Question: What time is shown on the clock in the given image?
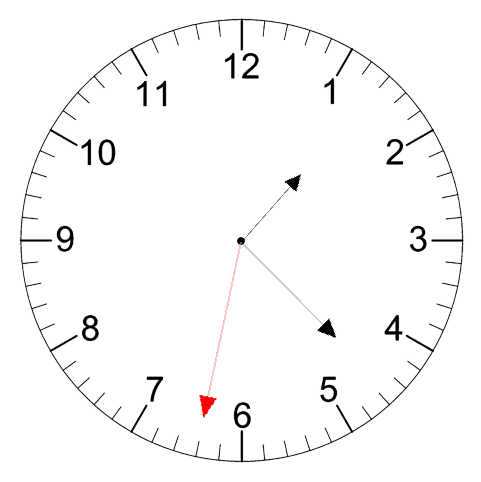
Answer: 01:22:32